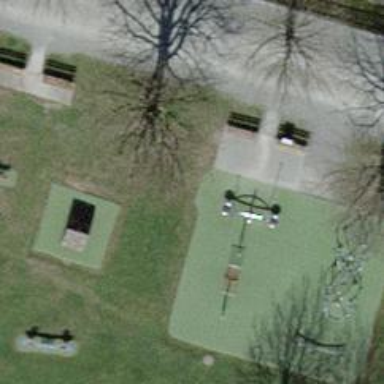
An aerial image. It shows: Playground featuring seesaw.